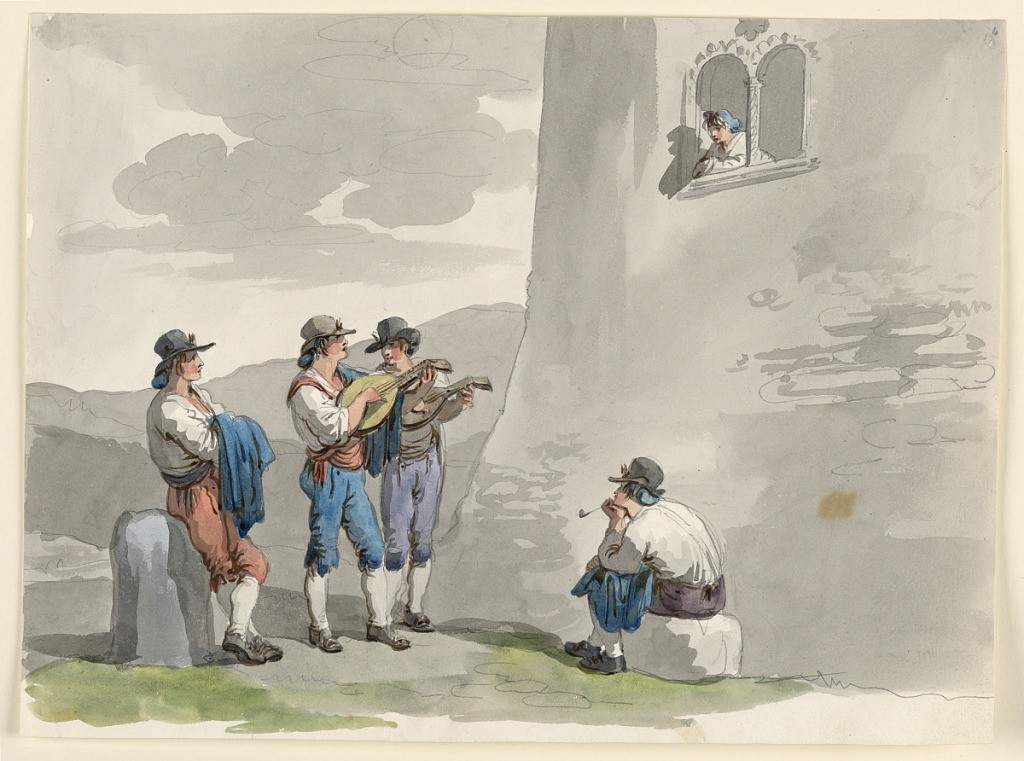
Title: The Serenade
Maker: Bartolomeo Pinelli, Italian, 1781–1835
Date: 1807–08
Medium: Pen and gray ink with watercolor and black chalk on off-white wove paper
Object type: Drawing
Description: Two boys play the mandolin, two more listen in poses similar to those of the one leaning against a stone and the seated one plate 6, loc. cit. The girl listens from a Romanesque twin window. Mountainous landscape.